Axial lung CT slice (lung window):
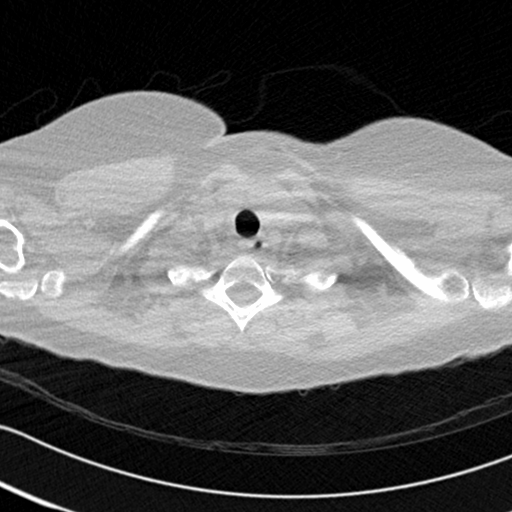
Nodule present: no